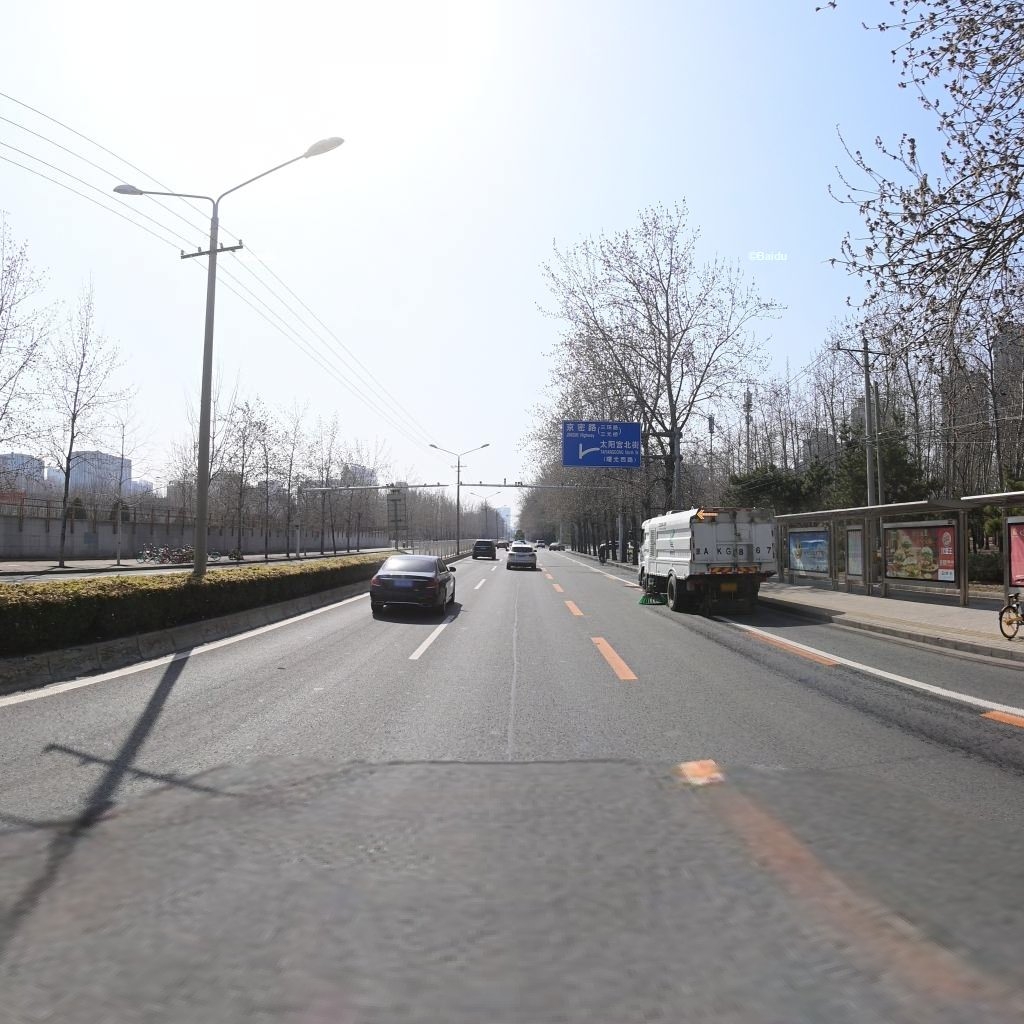
Region: Chaoyang
Road damage annotations: transverse crack, longitudinal patch